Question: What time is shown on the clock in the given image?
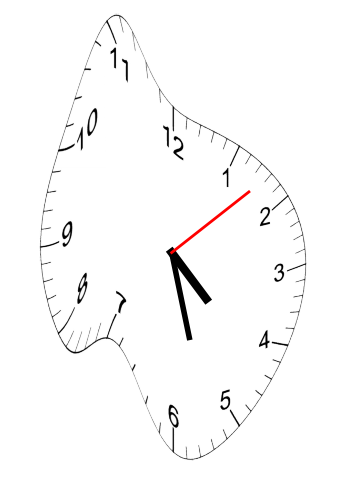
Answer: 04:27:08